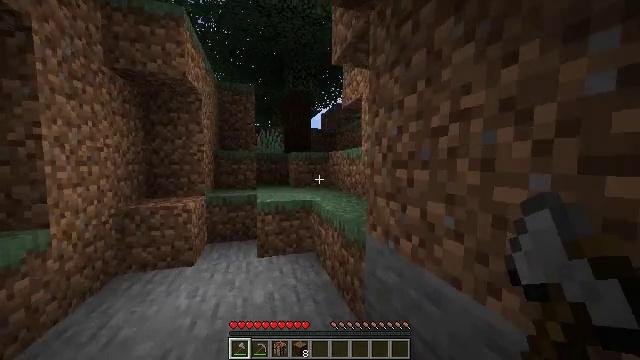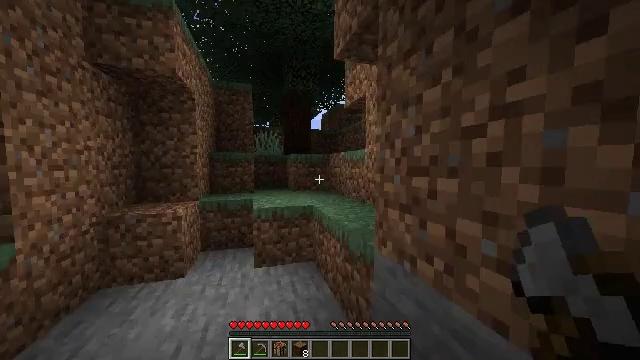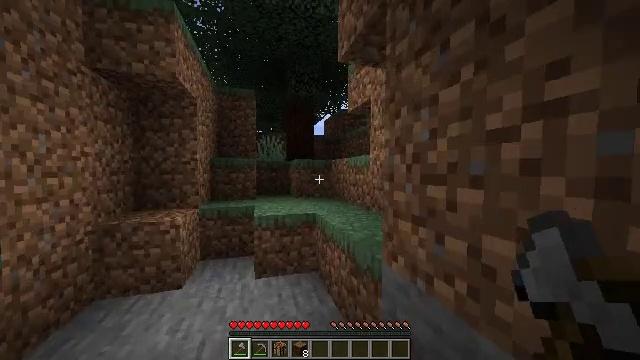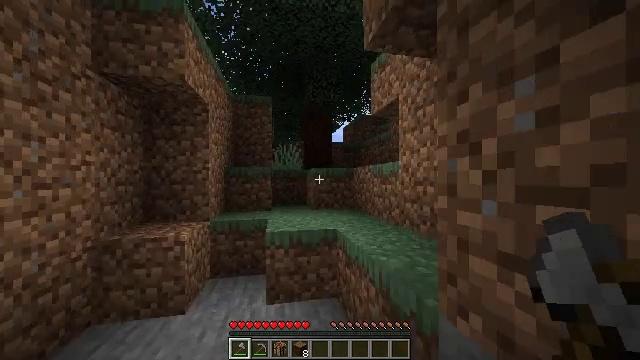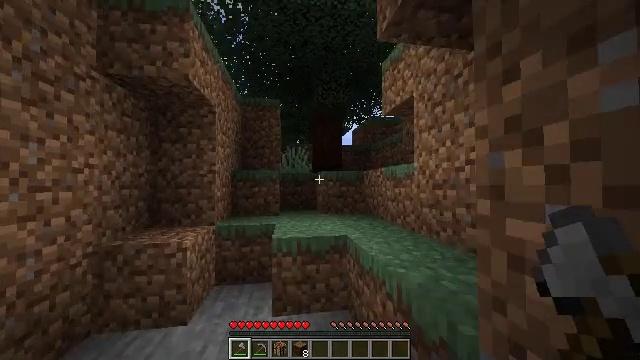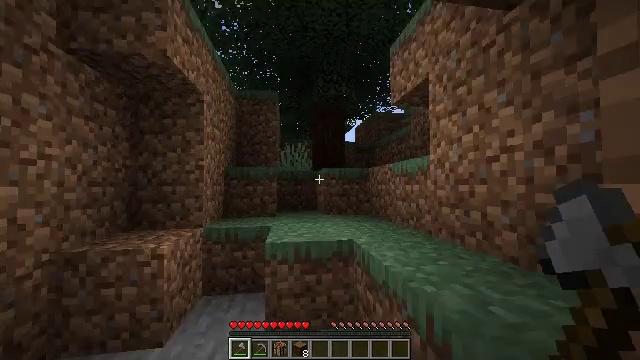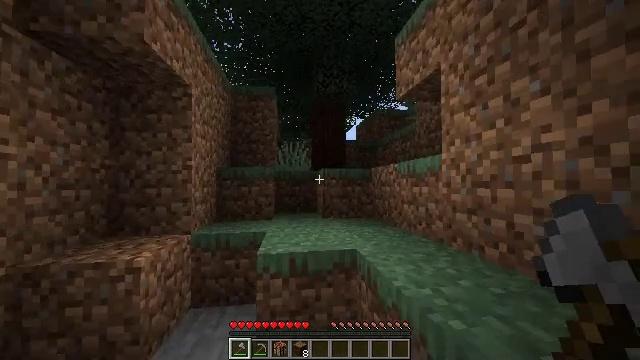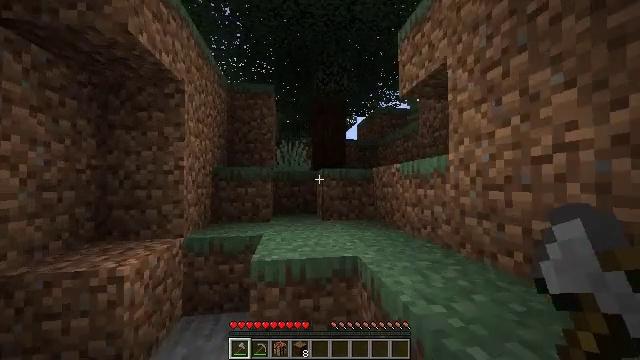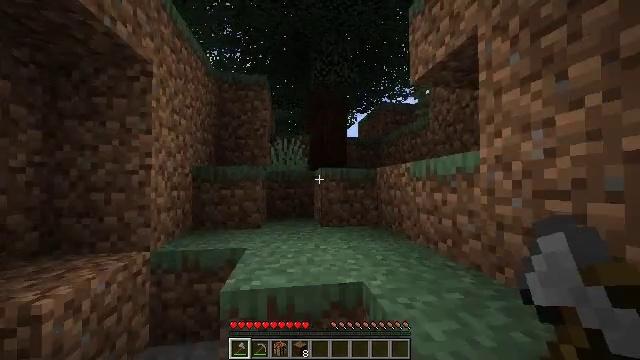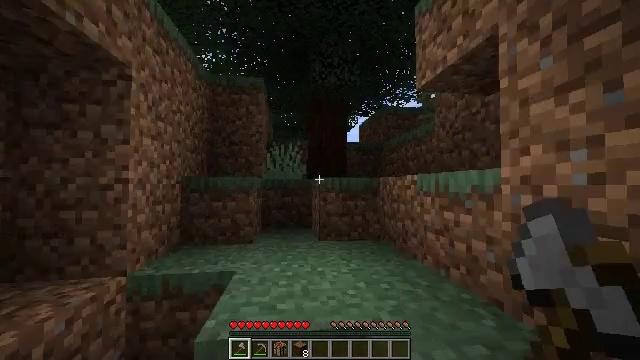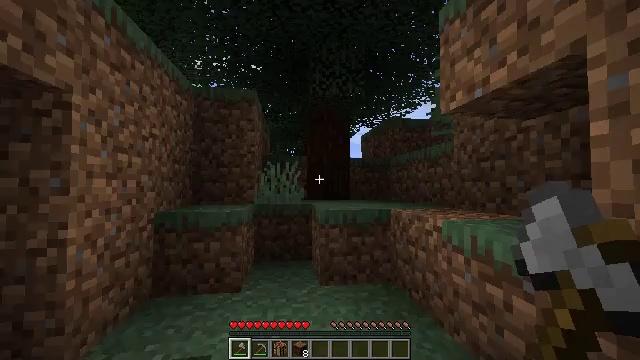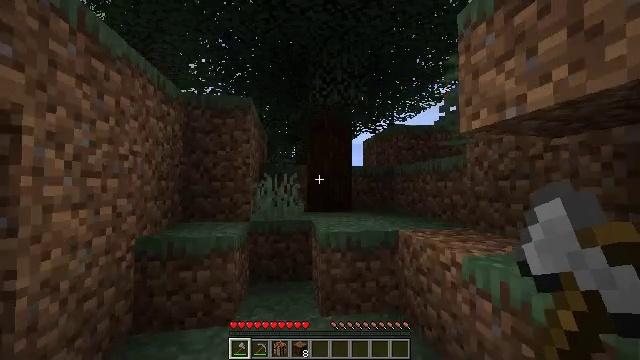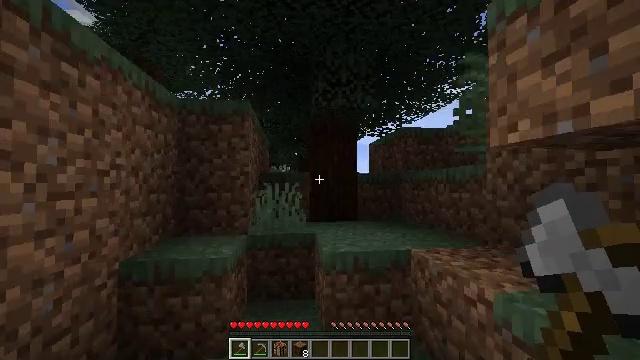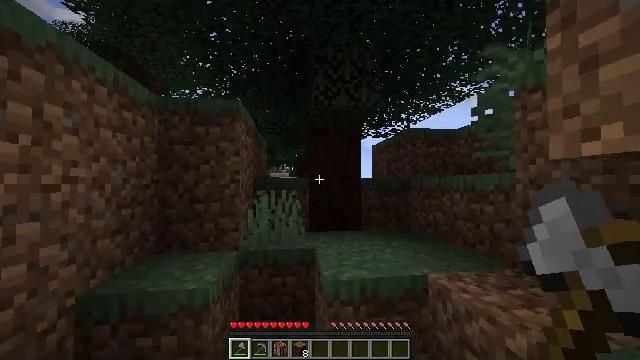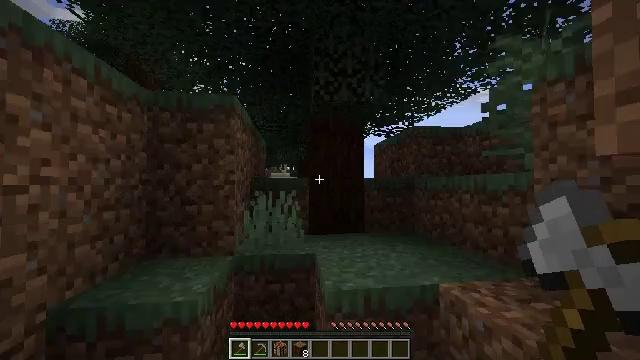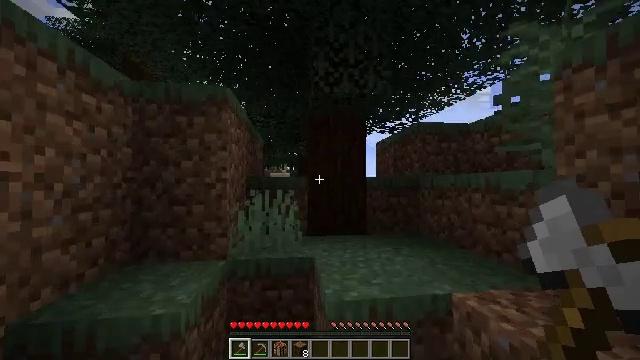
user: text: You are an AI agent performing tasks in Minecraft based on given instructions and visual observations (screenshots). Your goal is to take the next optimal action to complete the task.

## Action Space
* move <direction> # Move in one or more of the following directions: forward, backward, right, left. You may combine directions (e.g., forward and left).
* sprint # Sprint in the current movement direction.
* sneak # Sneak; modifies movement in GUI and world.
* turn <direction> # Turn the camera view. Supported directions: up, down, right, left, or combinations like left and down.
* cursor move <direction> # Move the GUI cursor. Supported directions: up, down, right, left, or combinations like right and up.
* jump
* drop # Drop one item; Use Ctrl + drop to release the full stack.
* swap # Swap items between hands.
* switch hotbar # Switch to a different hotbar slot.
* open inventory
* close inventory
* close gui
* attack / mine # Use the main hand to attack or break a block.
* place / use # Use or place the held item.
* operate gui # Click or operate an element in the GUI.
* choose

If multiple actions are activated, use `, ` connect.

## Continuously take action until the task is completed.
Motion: motion action
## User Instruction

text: Break the large fern to clear the space.
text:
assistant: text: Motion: move forward, sprint
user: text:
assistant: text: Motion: move forward, sprint, turn up
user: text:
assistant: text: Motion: move forward, sprint, turn left and up
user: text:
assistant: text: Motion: move forward, sprint, turn left and up
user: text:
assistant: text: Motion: move forward, sprint
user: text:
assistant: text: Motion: move forward, sprint
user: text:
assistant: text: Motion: move forward, sprint
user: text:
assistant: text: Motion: move forward, sprint
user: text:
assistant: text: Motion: move forward, sprint, jump
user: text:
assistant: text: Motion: move forward, sprint, jump
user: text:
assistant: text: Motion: move forward, sprint, jump
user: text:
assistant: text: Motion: move forward, sprint, jump
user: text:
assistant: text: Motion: move forward, sprint, jump
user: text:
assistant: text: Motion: move forward, sprint, jump
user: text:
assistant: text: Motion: move forward, sprint, jump
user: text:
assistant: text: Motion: move forward, sprint, jump
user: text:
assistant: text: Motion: move forward, sprint, jump
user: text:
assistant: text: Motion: move forward, sprint, jump
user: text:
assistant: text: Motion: move forward, sprint, turn right, jump
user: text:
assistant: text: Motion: move forward, sprint, turn right, jump
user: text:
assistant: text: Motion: move forward, sprint, turn right, jump
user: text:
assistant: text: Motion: move forward, sprint, turn right, jump
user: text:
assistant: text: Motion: move forward, sprint, turn right, jump
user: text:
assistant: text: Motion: move forward, sprint, turn right
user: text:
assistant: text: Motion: move forward, sprint, turn right
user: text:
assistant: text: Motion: move forward, sprint, turn right
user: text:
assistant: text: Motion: move forward, sprint, turn right and up
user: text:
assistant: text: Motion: move forward, sprint, turn right and up
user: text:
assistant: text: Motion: move forward, sprint, turn right
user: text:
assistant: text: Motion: move forward, sprint, turn right